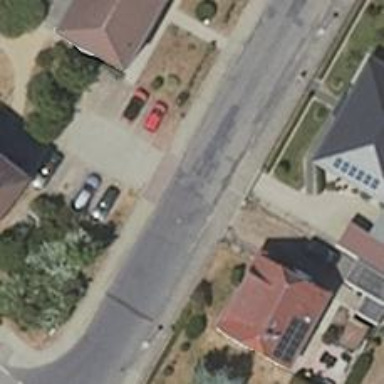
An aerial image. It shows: Residential road.